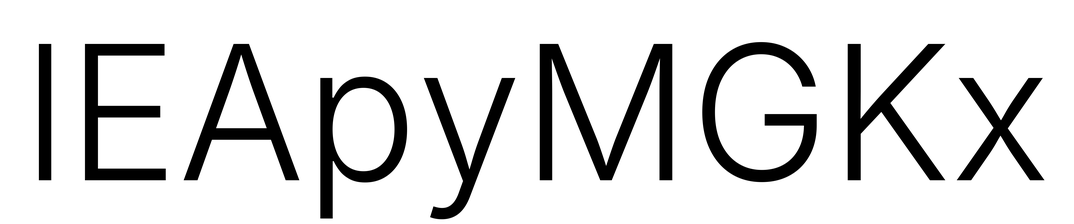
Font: Inter_Light